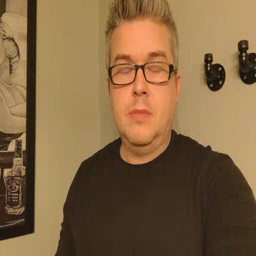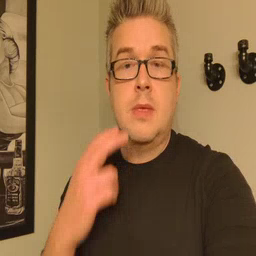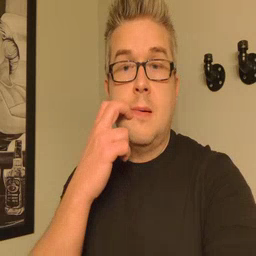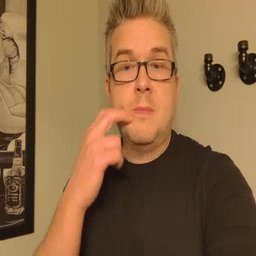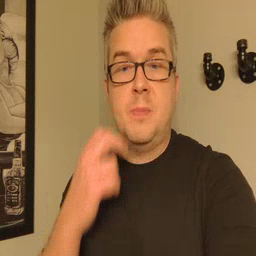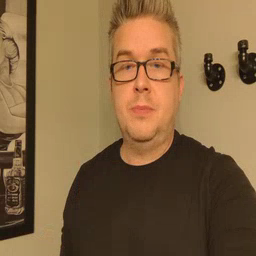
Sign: gum